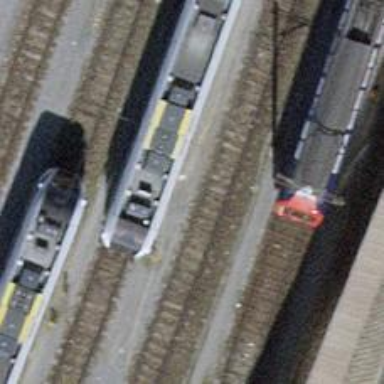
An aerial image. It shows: Railway yard with single rail track. The electrified track has contact line for power supply.